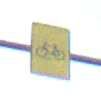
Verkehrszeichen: RadverkehrOhnePfeilsymbol
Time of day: SunriseSunset
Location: Outdoor (Nature)
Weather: Clear
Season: NotSpecified
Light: Natural